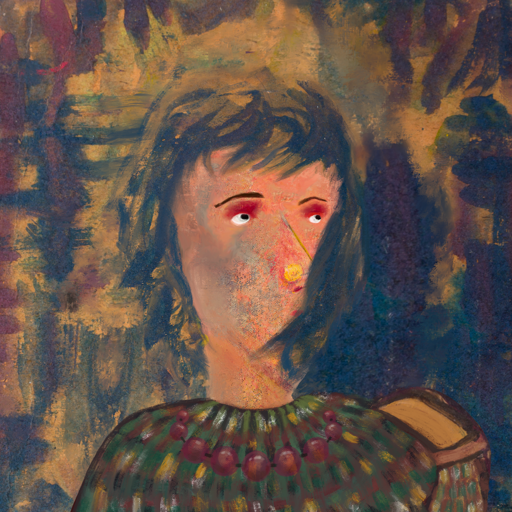
Background: InTheSun, Head And Neck Side: Irani, Face Side: Irani, Bust: After_Raid, Hair Side: In_The_Sun, Head Accessory: Blank, Second Necklace: Blank, Necklace: Irani_2, Baby: Blank